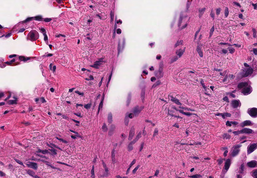
Tumor epithelial tissue: yes
Tumor-associated stroma tissue: yes
Normal tissue: no